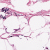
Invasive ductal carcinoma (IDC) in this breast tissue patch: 1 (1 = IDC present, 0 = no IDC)